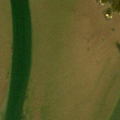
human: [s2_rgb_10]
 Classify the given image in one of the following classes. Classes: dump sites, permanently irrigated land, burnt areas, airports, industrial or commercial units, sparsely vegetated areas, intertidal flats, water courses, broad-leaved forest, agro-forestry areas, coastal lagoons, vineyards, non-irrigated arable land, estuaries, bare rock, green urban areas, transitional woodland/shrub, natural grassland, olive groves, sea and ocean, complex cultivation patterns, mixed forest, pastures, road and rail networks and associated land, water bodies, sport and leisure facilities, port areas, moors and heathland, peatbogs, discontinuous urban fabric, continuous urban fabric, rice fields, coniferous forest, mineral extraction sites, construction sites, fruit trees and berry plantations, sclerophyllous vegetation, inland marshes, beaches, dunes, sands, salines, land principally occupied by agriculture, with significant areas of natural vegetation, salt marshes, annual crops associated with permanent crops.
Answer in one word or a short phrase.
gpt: salt marshes, estuaries